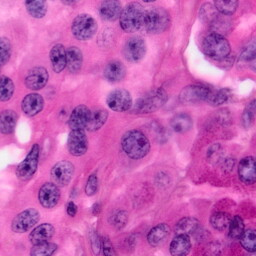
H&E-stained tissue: Pancreatic